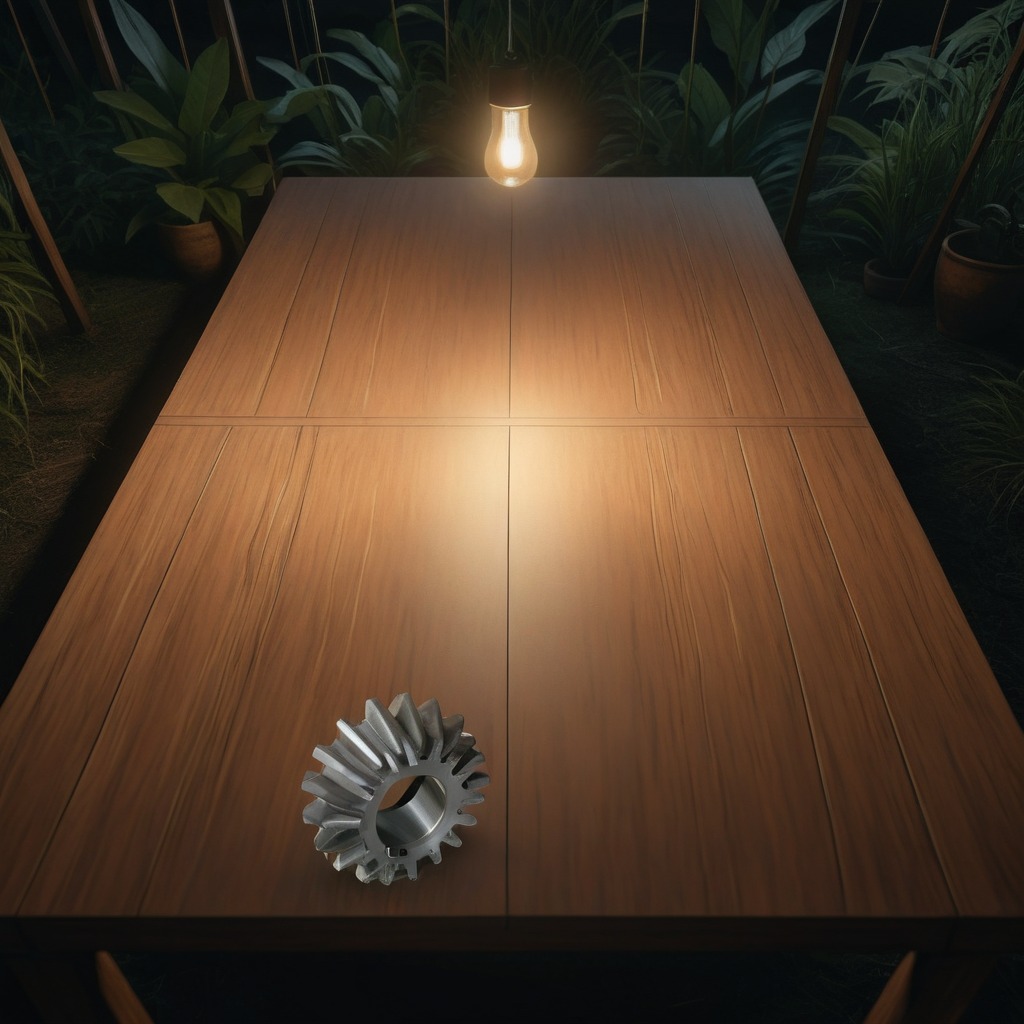
A steel gear with teeth lies on the wooden table inside a jungle field workshop tent at night dim ambient light soft shadows worn but